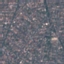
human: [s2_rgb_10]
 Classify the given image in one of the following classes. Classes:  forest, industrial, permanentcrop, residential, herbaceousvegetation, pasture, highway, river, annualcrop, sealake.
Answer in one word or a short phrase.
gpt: Residential